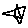
Label: star